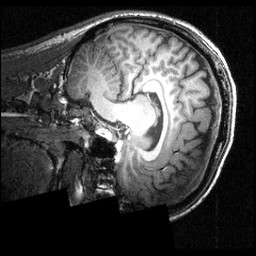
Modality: T1w
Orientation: sagittal
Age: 22
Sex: male
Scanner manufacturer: siemens
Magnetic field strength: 3.951 T
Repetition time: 1.5 s
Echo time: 0.00335 s